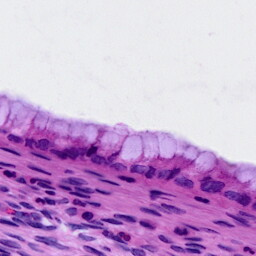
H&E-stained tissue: Cervix